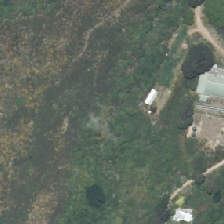
Land cover: broadleaved_indigenous_hardwood